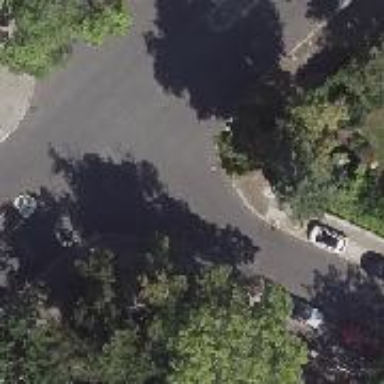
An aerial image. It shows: Residential road with asphalt surface. There are sidewalks on both sides of the road.